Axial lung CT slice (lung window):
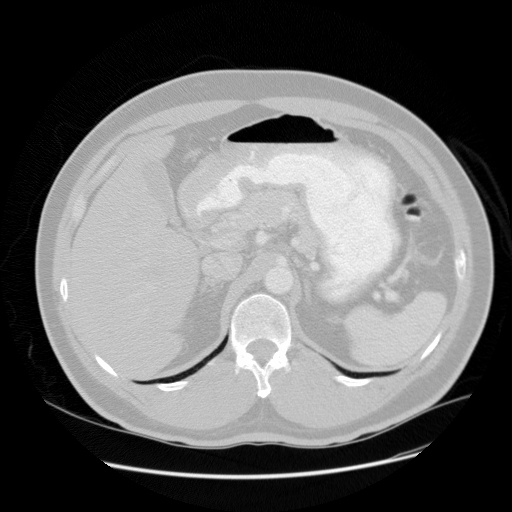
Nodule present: no